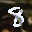
Label: 8